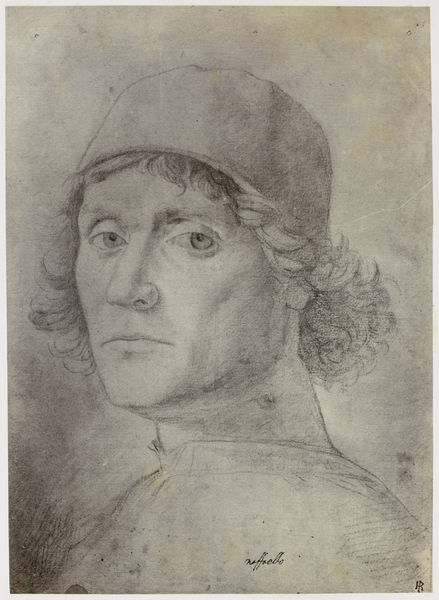
Titel: Rafael, His Own Portrait
Künstler: Philip Henry Delamotte
Standort: Amsterdam
Institution: Rijksmuseum
Schlagwörter: schatten, hut, licht, mund, nase, ohr, skizze, zeichnung, haube, hemd, augen, gesicht, hals, portrait, porträt, signatur, haare, augenbrauen, lippen, locken, kopfbedeckung, wangen, wange, selbstporträt, kohle, schraffur, bleistift, rafael, graphit, raffael, raphael, raumtiefe, raffaello